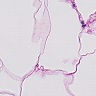
Metastatic tissue present: no